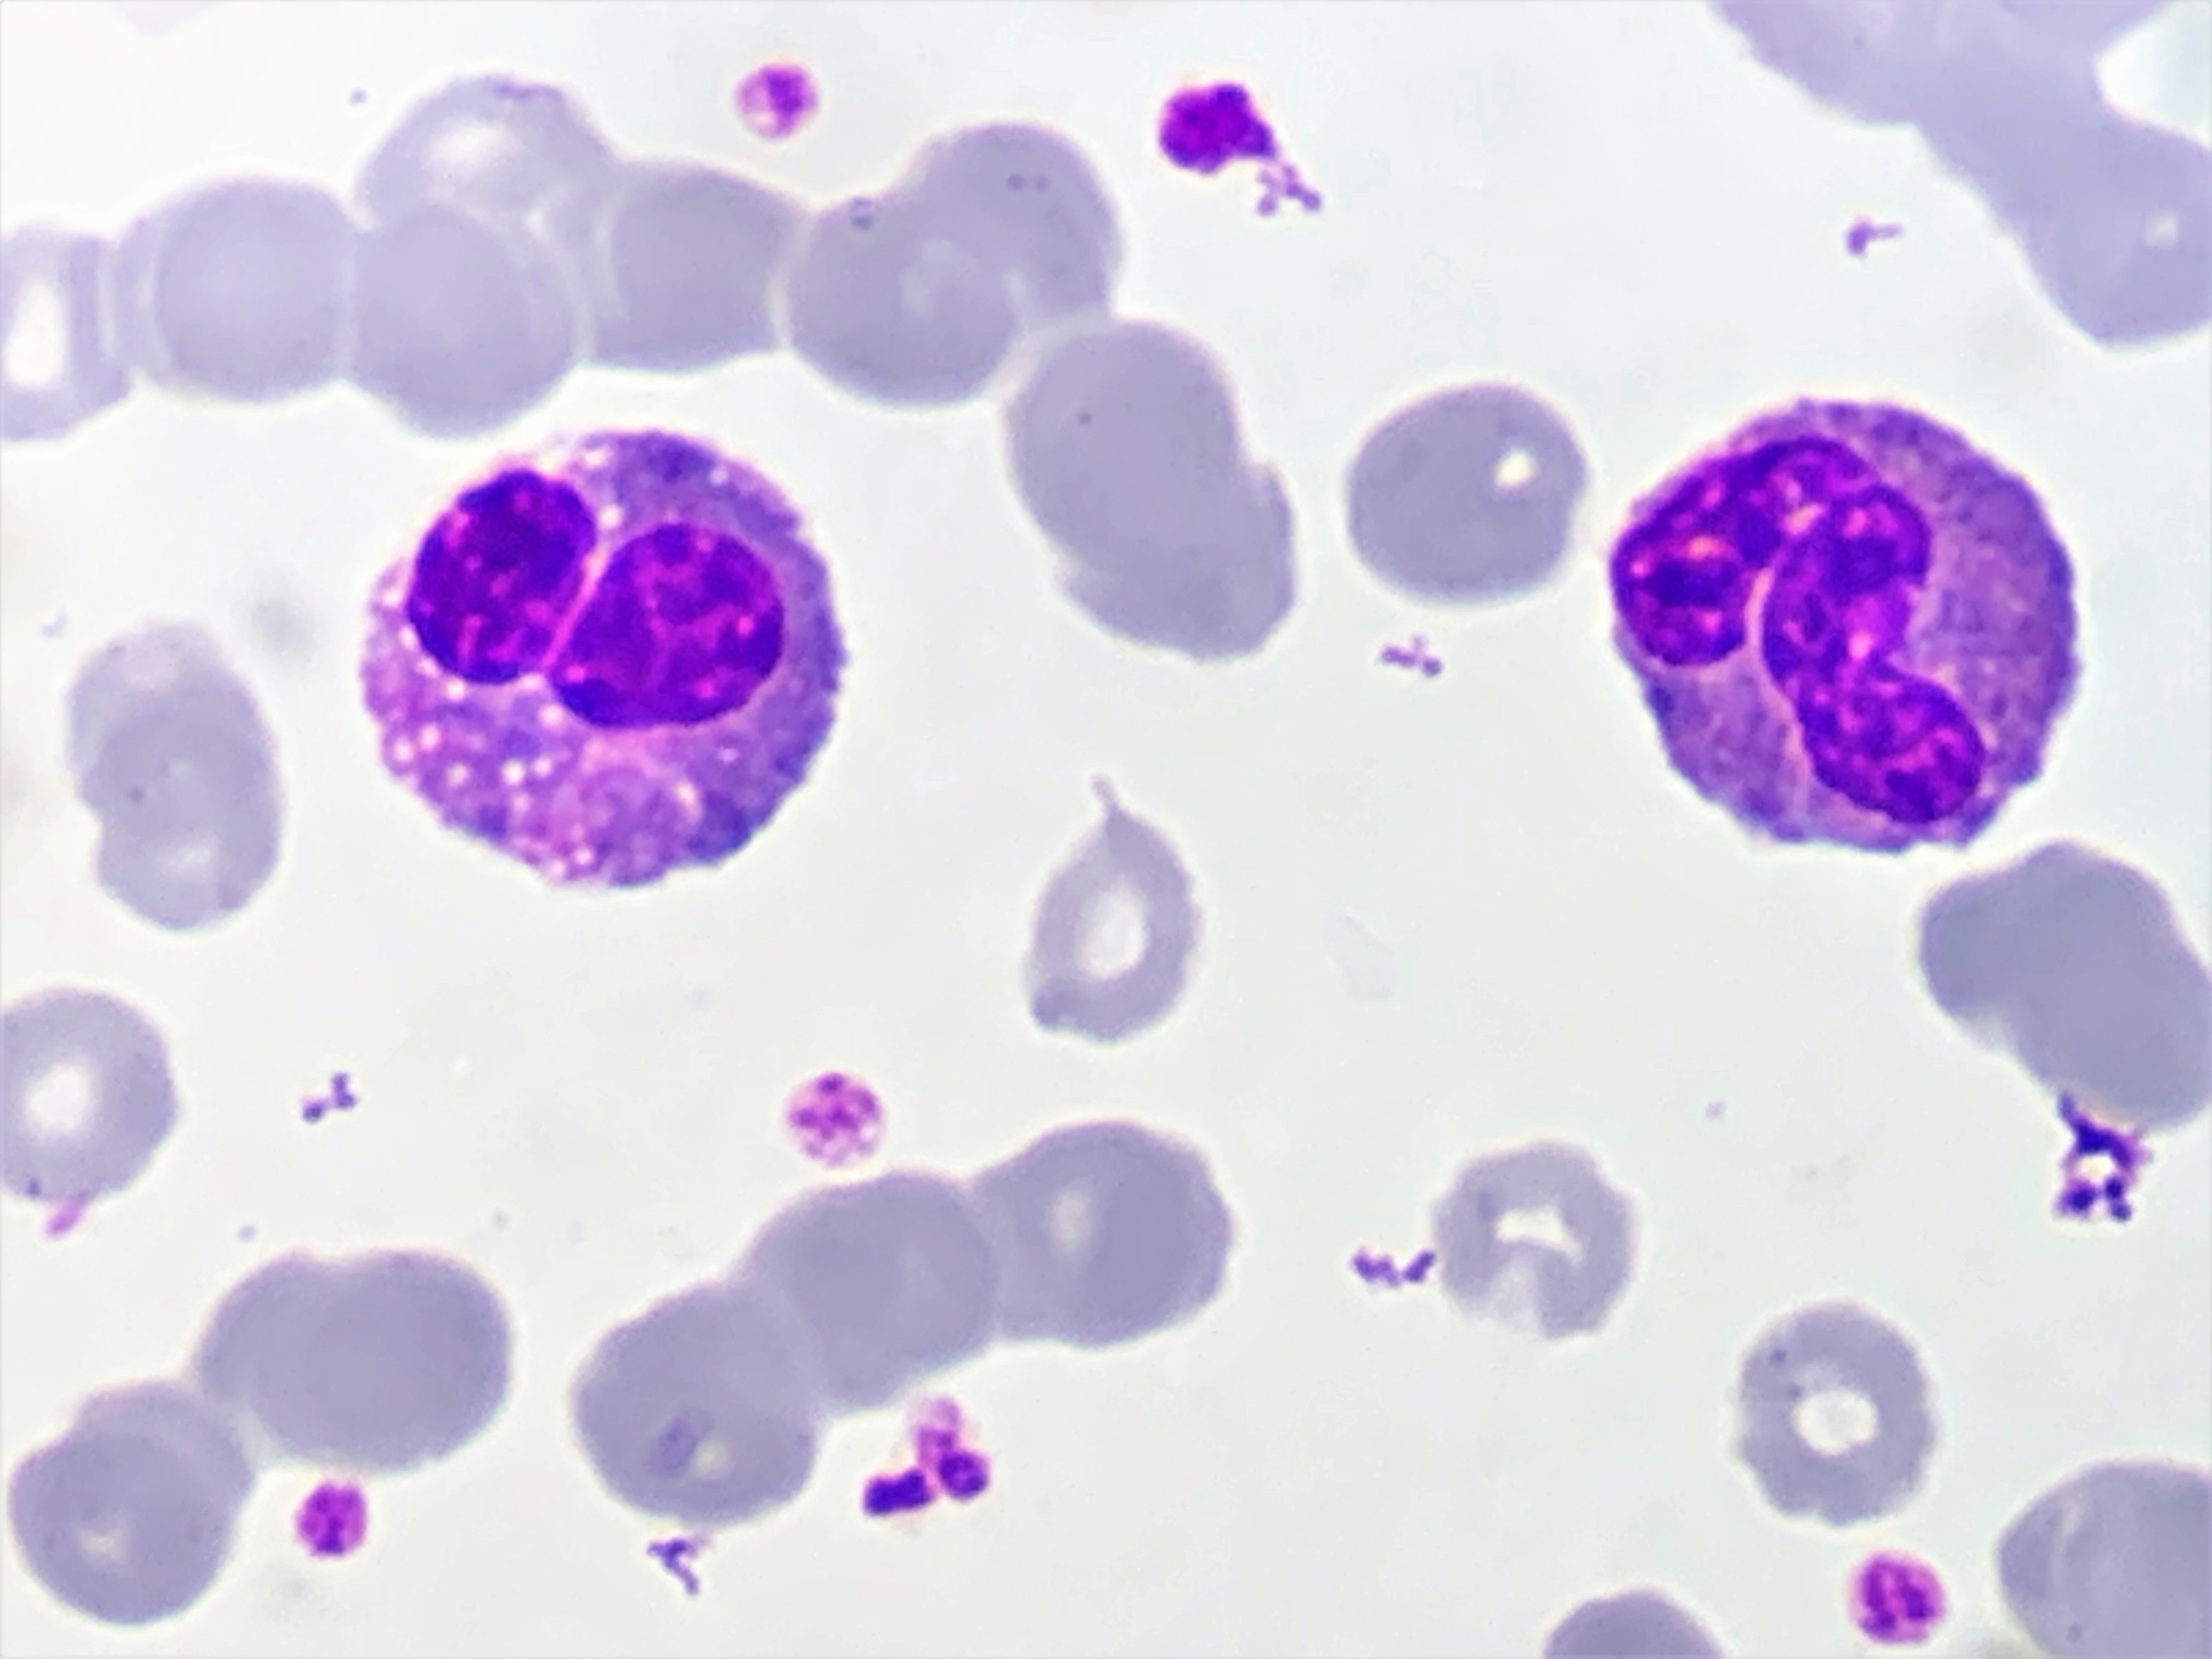
Cell type: EOSINOPHILS